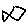
Label: fish